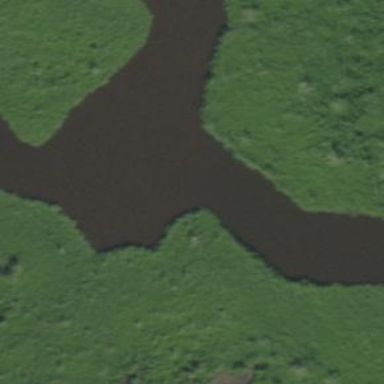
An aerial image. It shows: Wetland area dominated by mangroves.